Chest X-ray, PA view. Patient: 36 years old, sex M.
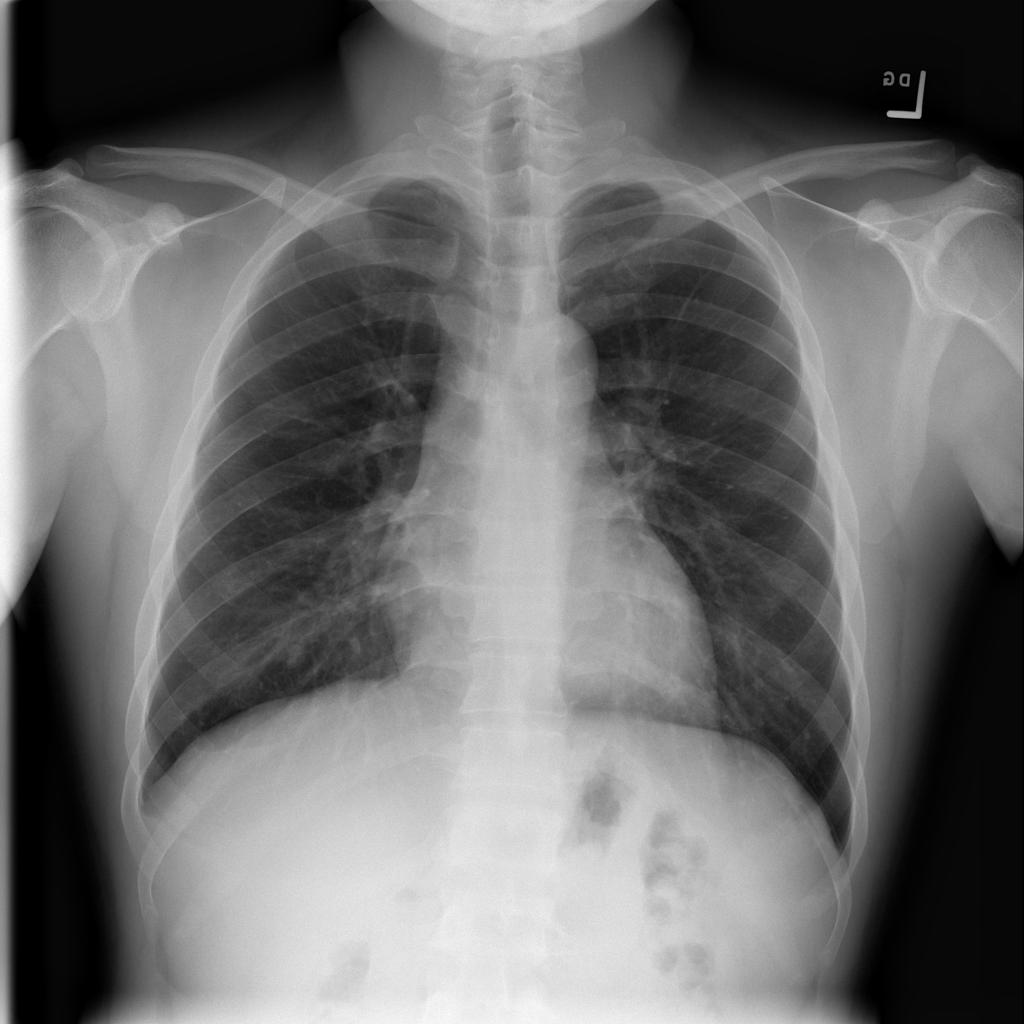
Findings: No Finding